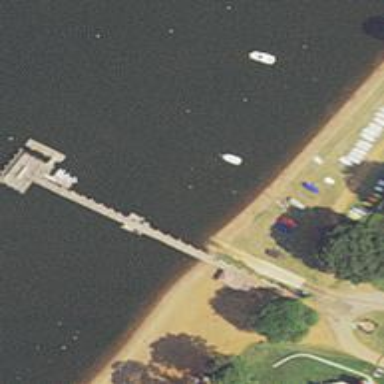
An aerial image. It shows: Slipway on leisure land.